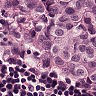
Metastatic tissue present: yes